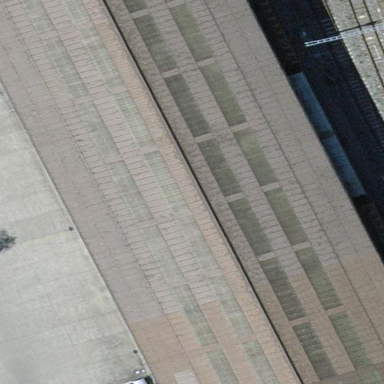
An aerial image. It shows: Industrial building.